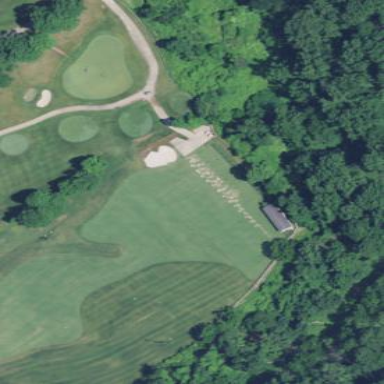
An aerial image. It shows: Lush grass fairway on golf course.